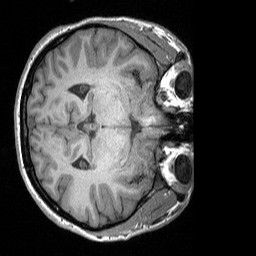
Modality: T1w
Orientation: axial
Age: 35
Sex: female
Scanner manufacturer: siemens
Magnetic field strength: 3 T
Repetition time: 1.9 s
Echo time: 0.00252 s